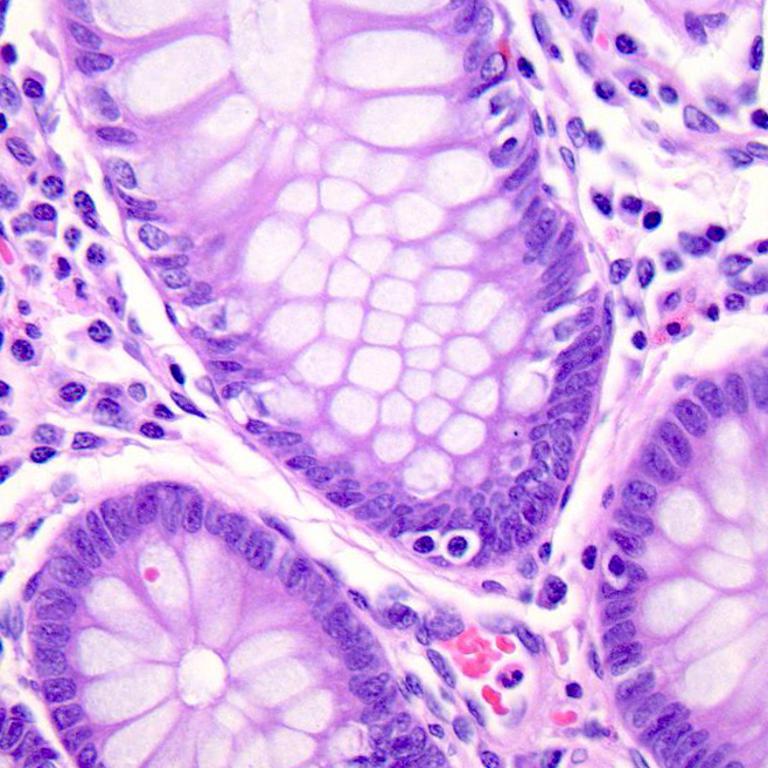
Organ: colon
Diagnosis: benign